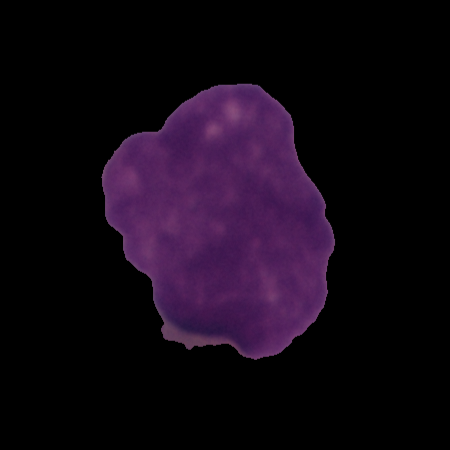
Label: cancer